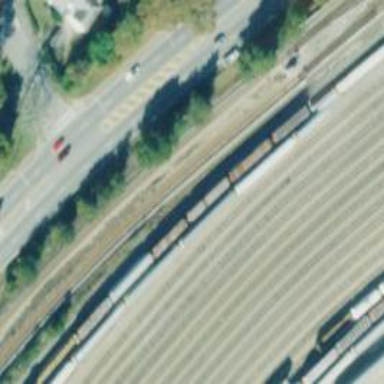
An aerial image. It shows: Railway track.